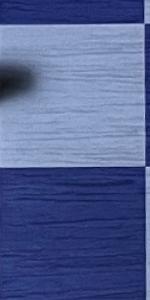
Label: Empty